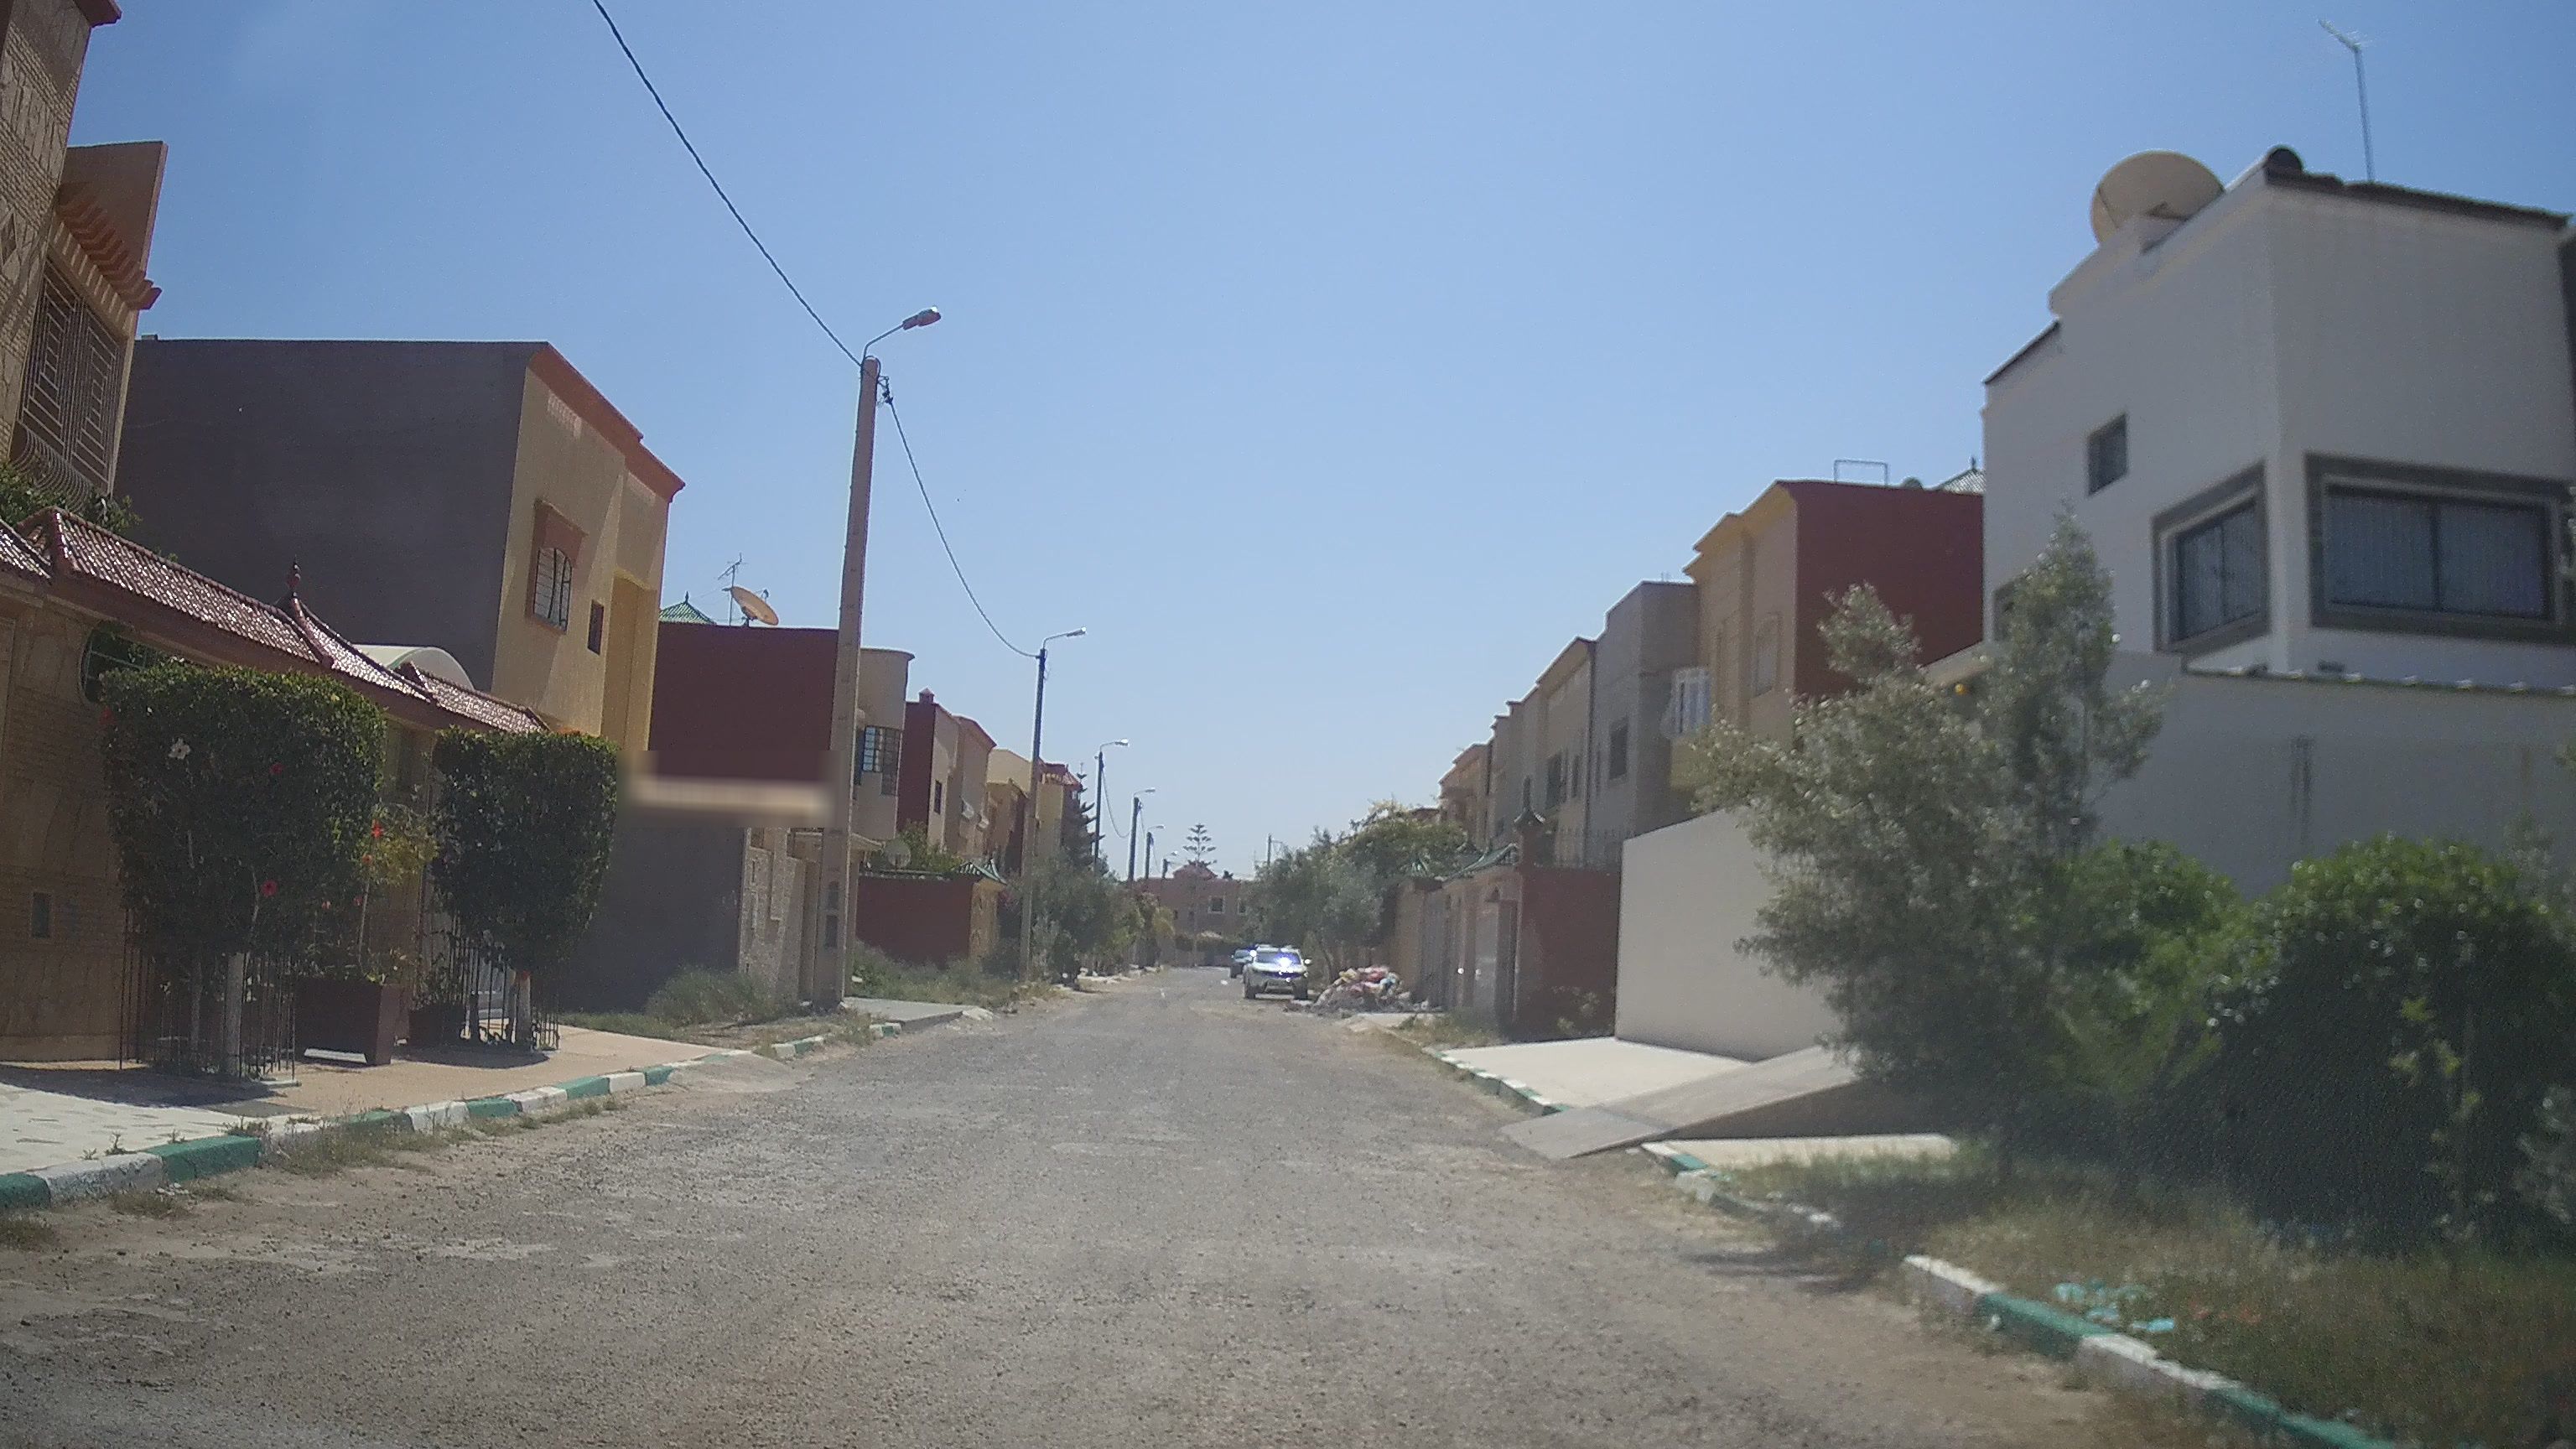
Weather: clear
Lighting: day
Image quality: good
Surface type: driving surface
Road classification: residential, track
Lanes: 2.0
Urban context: urban centre
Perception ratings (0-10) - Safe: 3.34, Lively: 4.22, Beautiful: 7.33, Boring: 4.98, Depressing: 6.26, Wealthy: 4.09